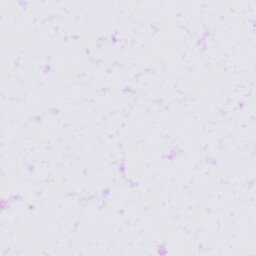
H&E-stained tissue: Skin